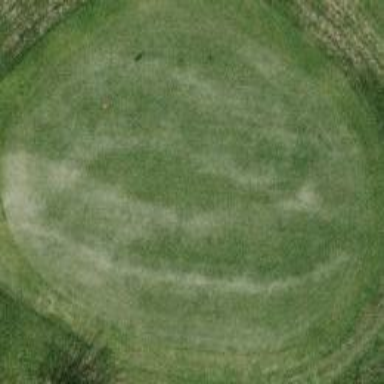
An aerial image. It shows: Picturesque green golfing area with grass land use.